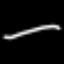
Label: line